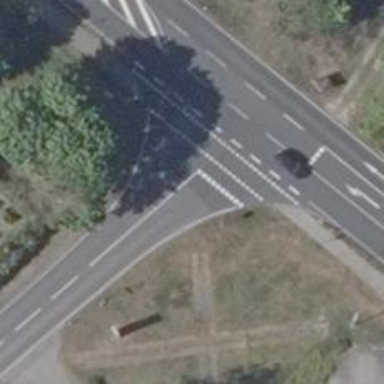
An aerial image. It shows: Road with "give way" sign.